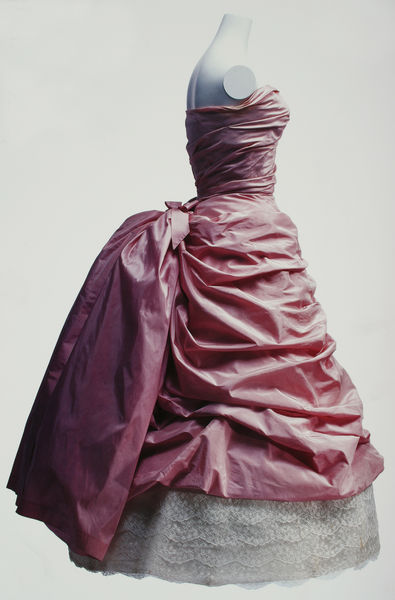
Titel: Cocktailkleid
Künstler: Cristobal Balenciaga
Standort: Kyoto (Japan)
Institution: Kyoto Costume Institute
Schlagwörter: weiß, elegant, grau, kleid, mode, schleife, falten, spitze, figur, stoff, rosa, taille, lila, büste, robe, rüschen, decolleté, drapierung, abendkleid, foto, pink, schulterfrei, garderobe, gerafft, taft, mini, minikleid